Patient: sex M, age 29
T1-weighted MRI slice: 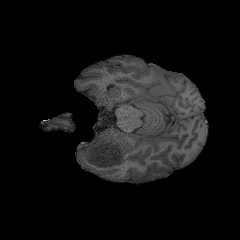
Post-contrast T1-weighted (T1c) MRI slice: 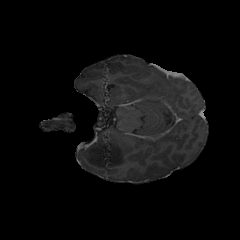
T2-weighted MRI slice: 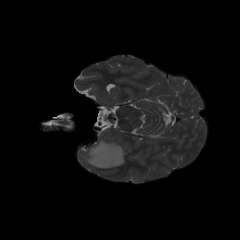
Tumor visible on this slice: yes
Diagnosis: Astrocytoma, IDH-mutant
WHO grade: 2